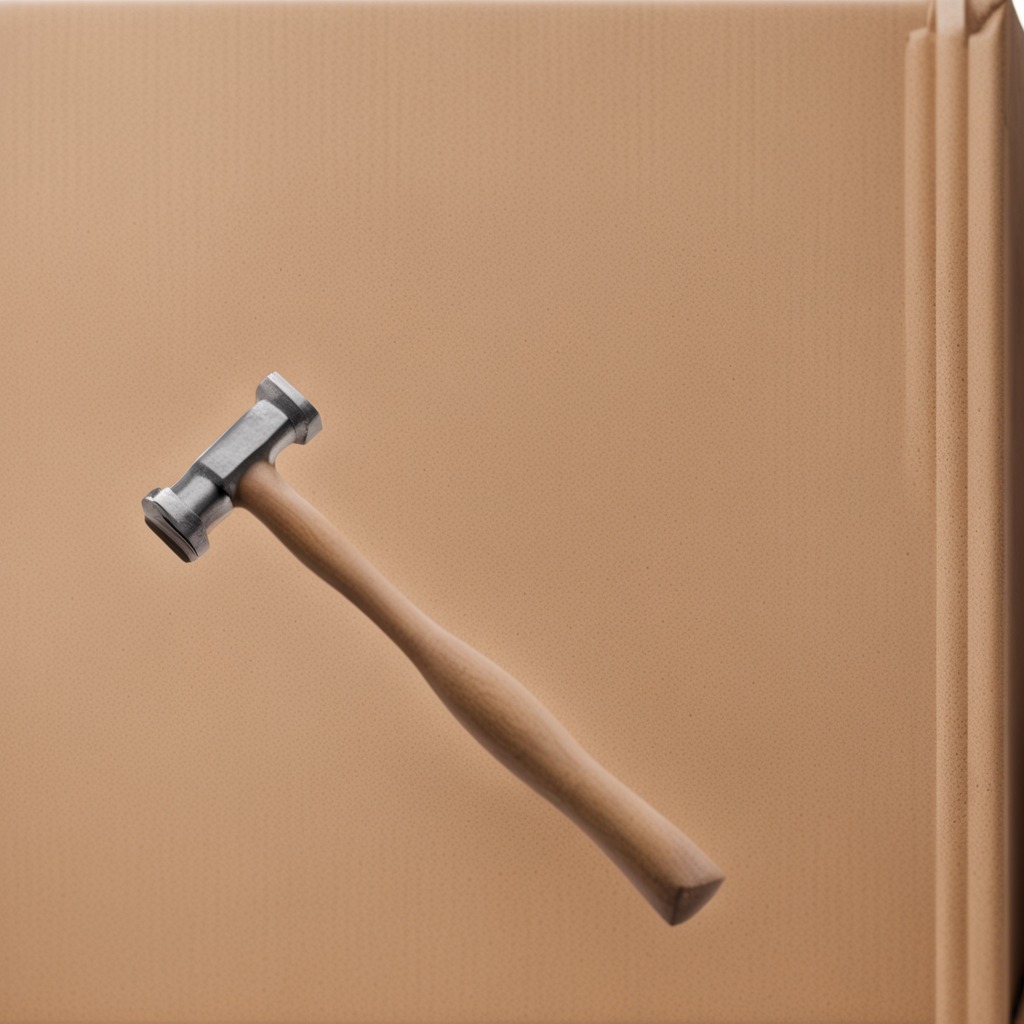
A hammer lies on a clean dry cardboard box surface in an outdoor workshop during daytime bright natural light soft shadows slightly creased but